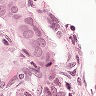
Metastatic tissue present: yes